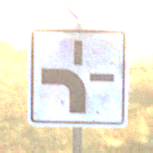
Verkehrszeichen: VerlaufVorfahrtsstrasse1
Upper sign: Vorfahrtsstrasse
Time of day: SunriseSunset
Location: Outdoor (Nature)
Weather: Clear
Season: NotSpecified
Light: Natural